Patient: sex M, age 64
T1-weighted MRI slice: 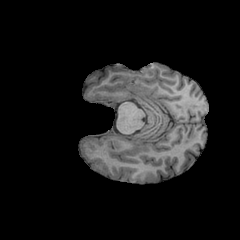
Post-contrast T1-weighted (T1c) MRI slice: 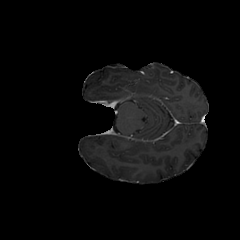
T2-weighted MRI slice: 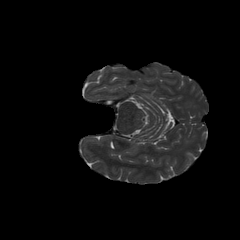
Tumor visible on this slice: no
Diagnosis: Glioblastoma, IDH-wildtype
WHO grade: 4